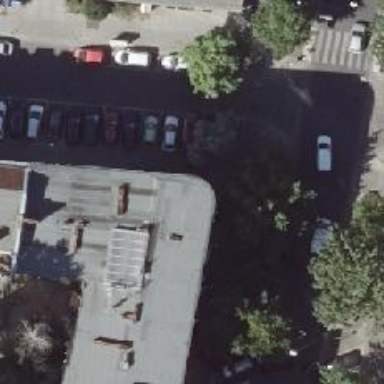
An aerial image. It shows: Pub.